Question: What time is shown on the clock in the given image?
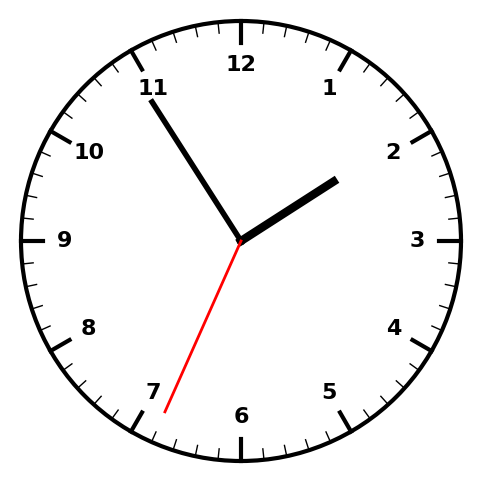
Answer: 01:54:34